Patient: sex M, age 71
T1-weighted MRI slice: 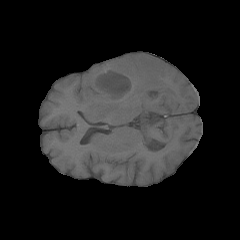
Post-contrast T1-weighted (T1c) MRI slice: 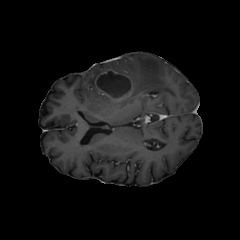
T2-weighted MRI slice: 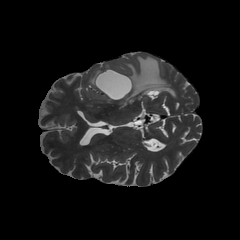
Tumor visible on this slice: yes
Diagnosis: Glioblastoma, IDH-wildtype
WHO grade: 4